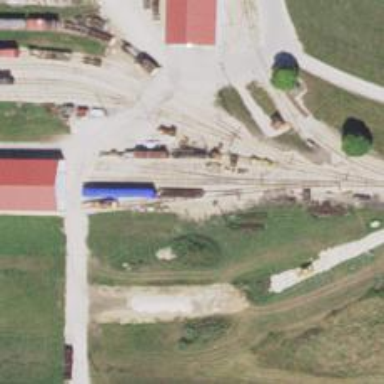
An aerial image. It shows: Preserved rail yard with railway tracks.